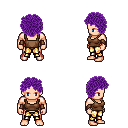
a pixel art fantasy rpg character, male body template, human, light skin, brown pirate shirt, gold greaves, purple curly afro hairstyle, cloth bracers, four views (front, back, left, right), 2x2 character sprite sheet, small pixel art, hard edges, no anti-aliasing